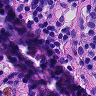
Metastatic tissue present: no